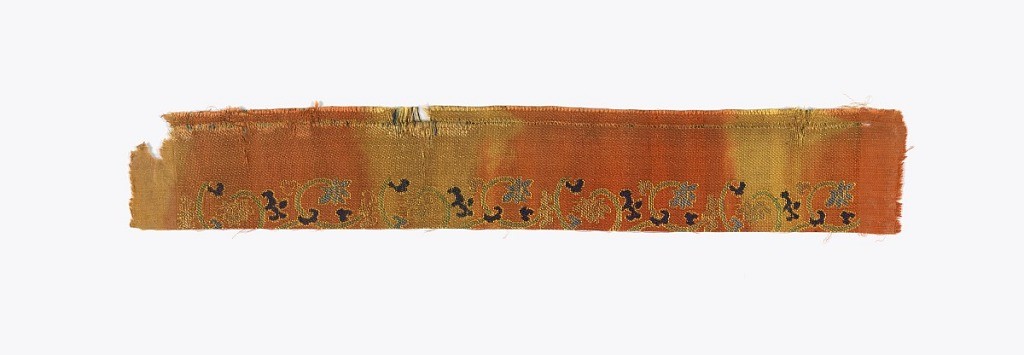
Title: Fragment
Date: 18th century
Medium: silk Technique: plain compound satin, brocaded
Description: Small fragment with scrolls and flowers in green and blue on an orange and yellow background.